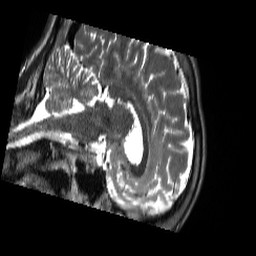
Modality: T2w
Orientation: sagittal
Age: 21
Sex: male